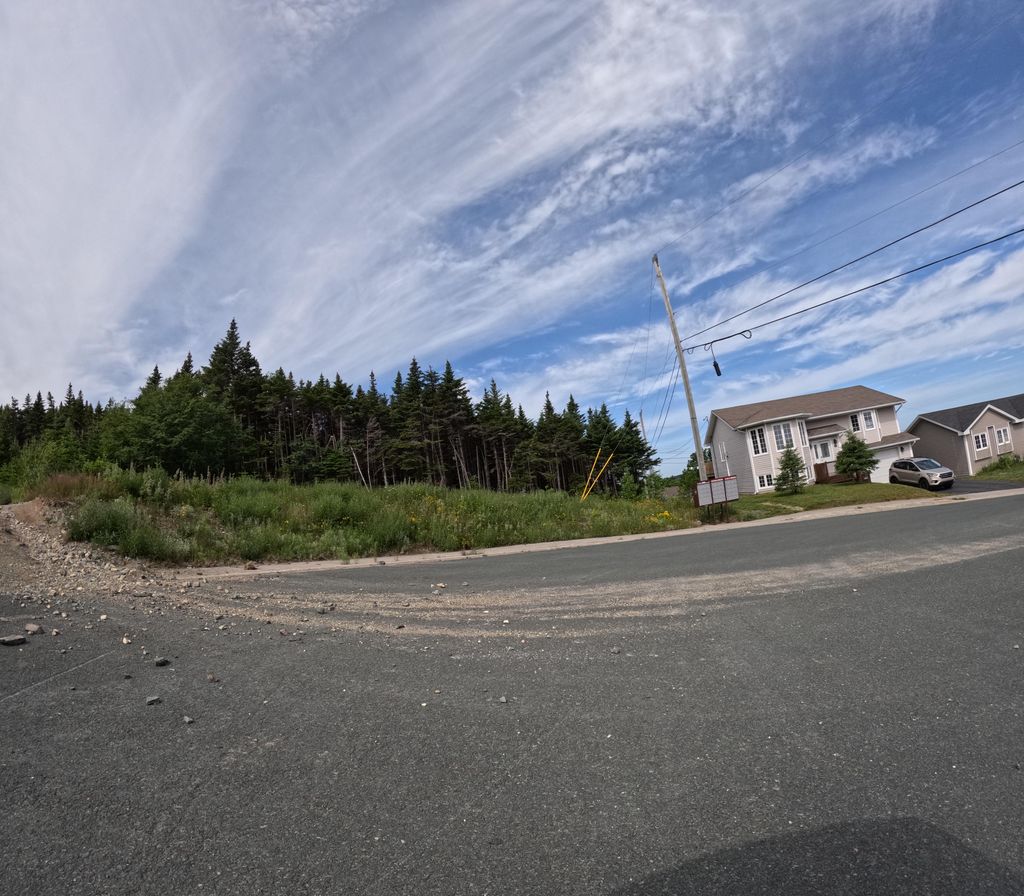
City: st_johns